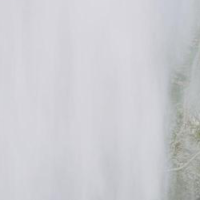
EUNIS habitat code: 48
Species observed at this site:
Saxifraga aizoides
Capra ibex
Dryas octopetala